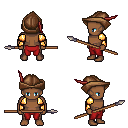
a pixel art fantasy rpg character, male body template, human, dark skin, gold arm armor, red pants, light blonde short mohawk hairstyle, leather cap, spear, four views (front, back, left, right), 2x2 character sprite sheet, small pixel art, hard edges, no anti-aliasing